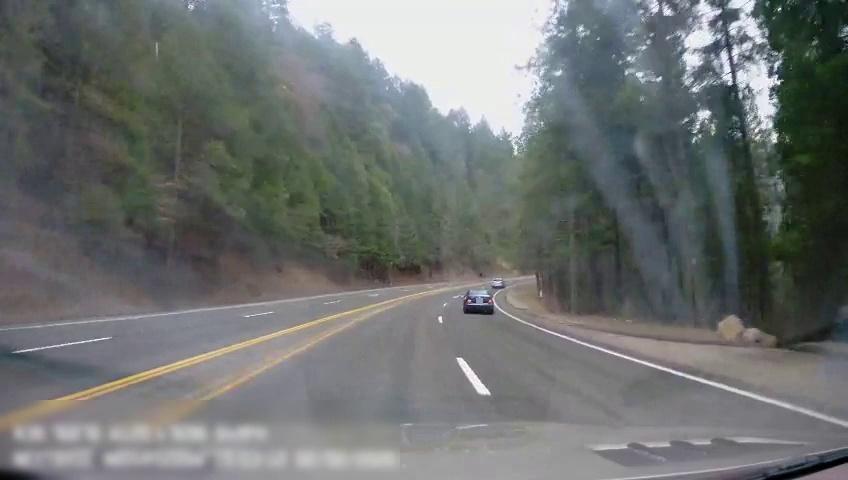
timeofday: Day
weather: Cloudy
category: Drivable Space
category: Vehicles | Car
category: Vehicles | Car
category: Lanes | Alternate Lane
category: Lanes | Alternate Lane
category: Lanes | Alternate Lane
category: Lanes | Current Lane
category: Lanes | Current Lane
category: Lanes | Alternate Lane